Current action and preconditions to check: trajectory_clear

Your task: For each precondition in the list above, predict whether it will hold at this action.

Consider the current scene as observed from the mobile robot's camera, and analyze the predicted future states of all dynamic agents (e.g., people, animals, vehicles, or any moving entities) within the NEXT SECOND.

IMPORTANT: Only answer "very likely" if you are absolutely certain—based on strong, clear evidence—that a dynamic agent will violate the precondition in the predicted future state. Do NOT answer "very likely" for unlikely, ambiguous, or low-probability risks.

Ask yourself for each precondition: Is there a high probability, with clear and convincing evidence, that the predicted future states of any dynamic agent will interfere with the predicted future state of the currently executing action within the NEXT SECOND, causing that precondition to fail?

Assess the risk level based on these predictions. Use "likely" or "very likely" if motions create a clear risk of interference.

Use "neutral" or "improbable" if agents are nearby but their predicted paths are clearly diverging or non-conflicting.

Failure Risk Categories: "very improbable", "improbable", "neutral", "likely", "very likely"

Answer Format: Output ONLY the probability_of_failure value from these categories: "very improbable", "improbable", "neutral", "likely", "very likely"

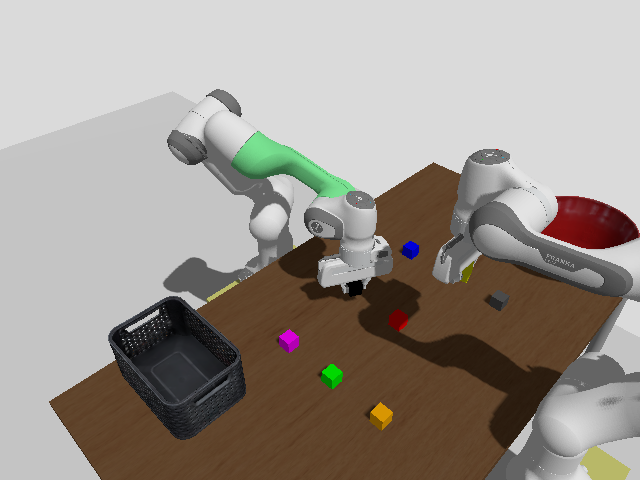

Answer: very improbable